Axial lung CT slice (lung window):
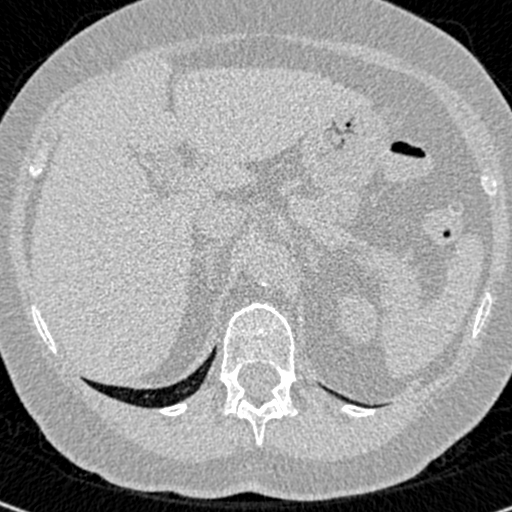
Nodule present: no